Field crop: maize
Growth stage: 1
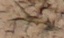
Species: lolium